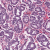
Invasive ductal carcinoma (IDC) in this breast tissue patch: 1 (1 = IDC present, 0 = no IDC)